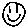
Label: smiley face